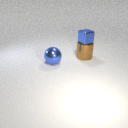
large brown metal cylinder behind large blue metal sphere